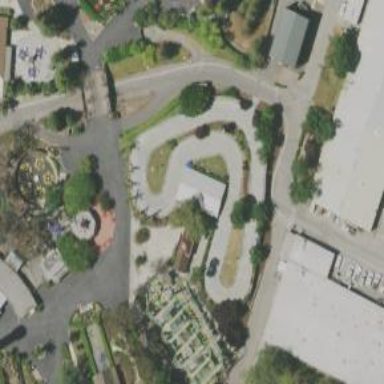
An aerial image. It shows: Raceway for motor karting enthusiasts.